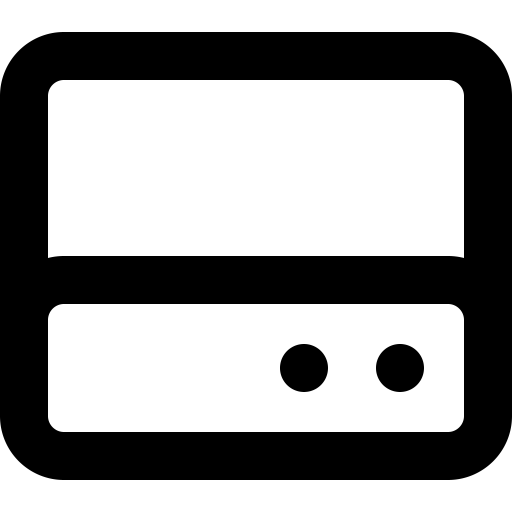
Tags: icon, FontAwesome, fa-icon, outline, hard, drive